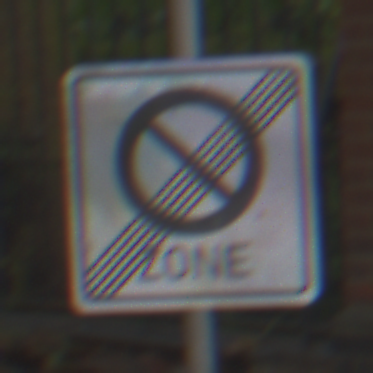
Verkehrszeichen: EndeEingeschraenktesHalteverbotZone
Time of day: MorningAfternoon
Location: Outdoor (Urban)
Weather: Overcast
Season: NotSpecified
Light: Natural